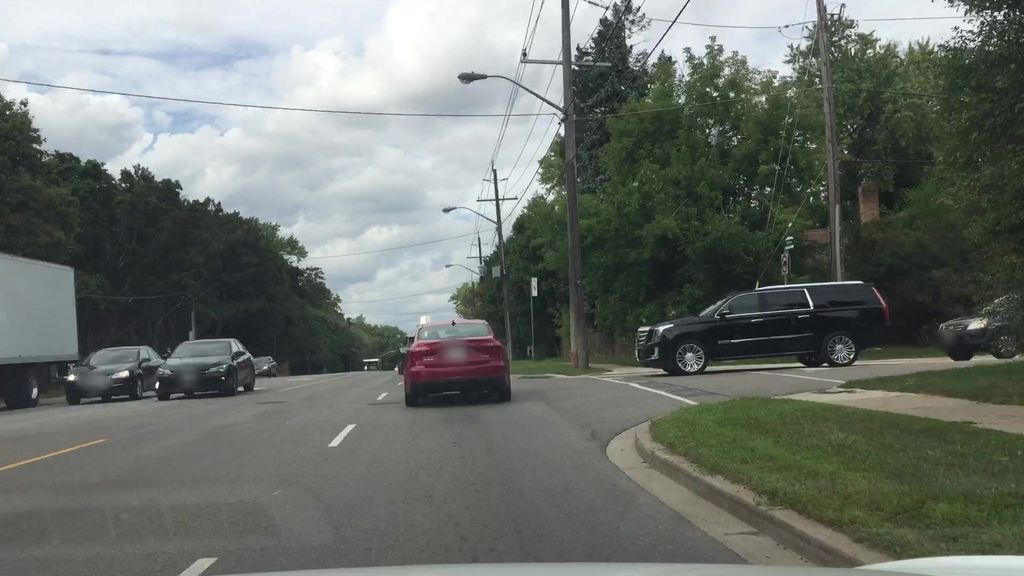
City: toronto